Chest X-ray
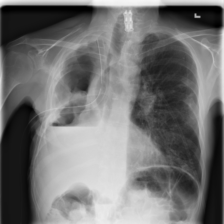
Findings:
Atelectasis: negative
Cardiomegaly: negative
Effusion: negative
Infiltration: negative
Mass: negative
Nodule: negative
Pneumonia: negative
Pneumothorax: negative
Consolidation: negative
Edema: negative
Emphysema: negative
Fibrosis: negative
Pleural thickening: negative
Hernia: negative